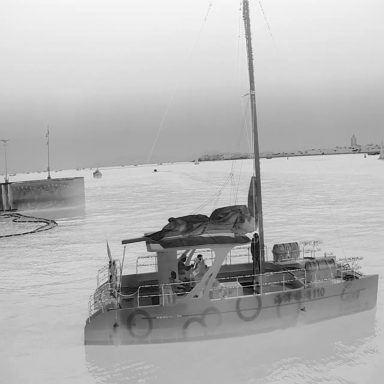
There are two sailboats in the infrared image.